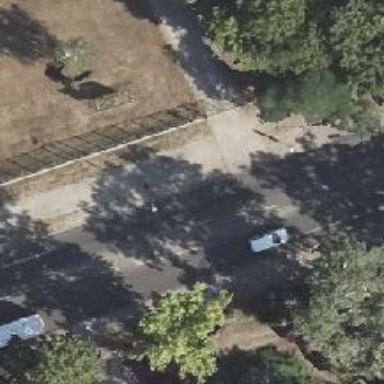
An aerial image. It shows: Secondary road with asphalt surface. There are sidewalks on both sides and exclusive lanes for cyclists on both sides as well.